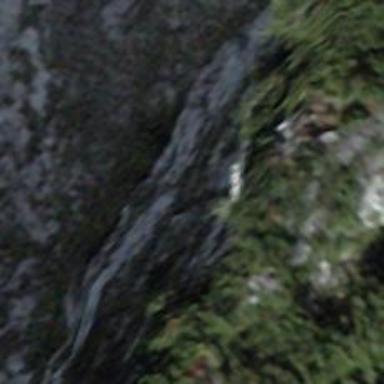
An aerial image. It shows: Natural cliff.